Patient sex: M
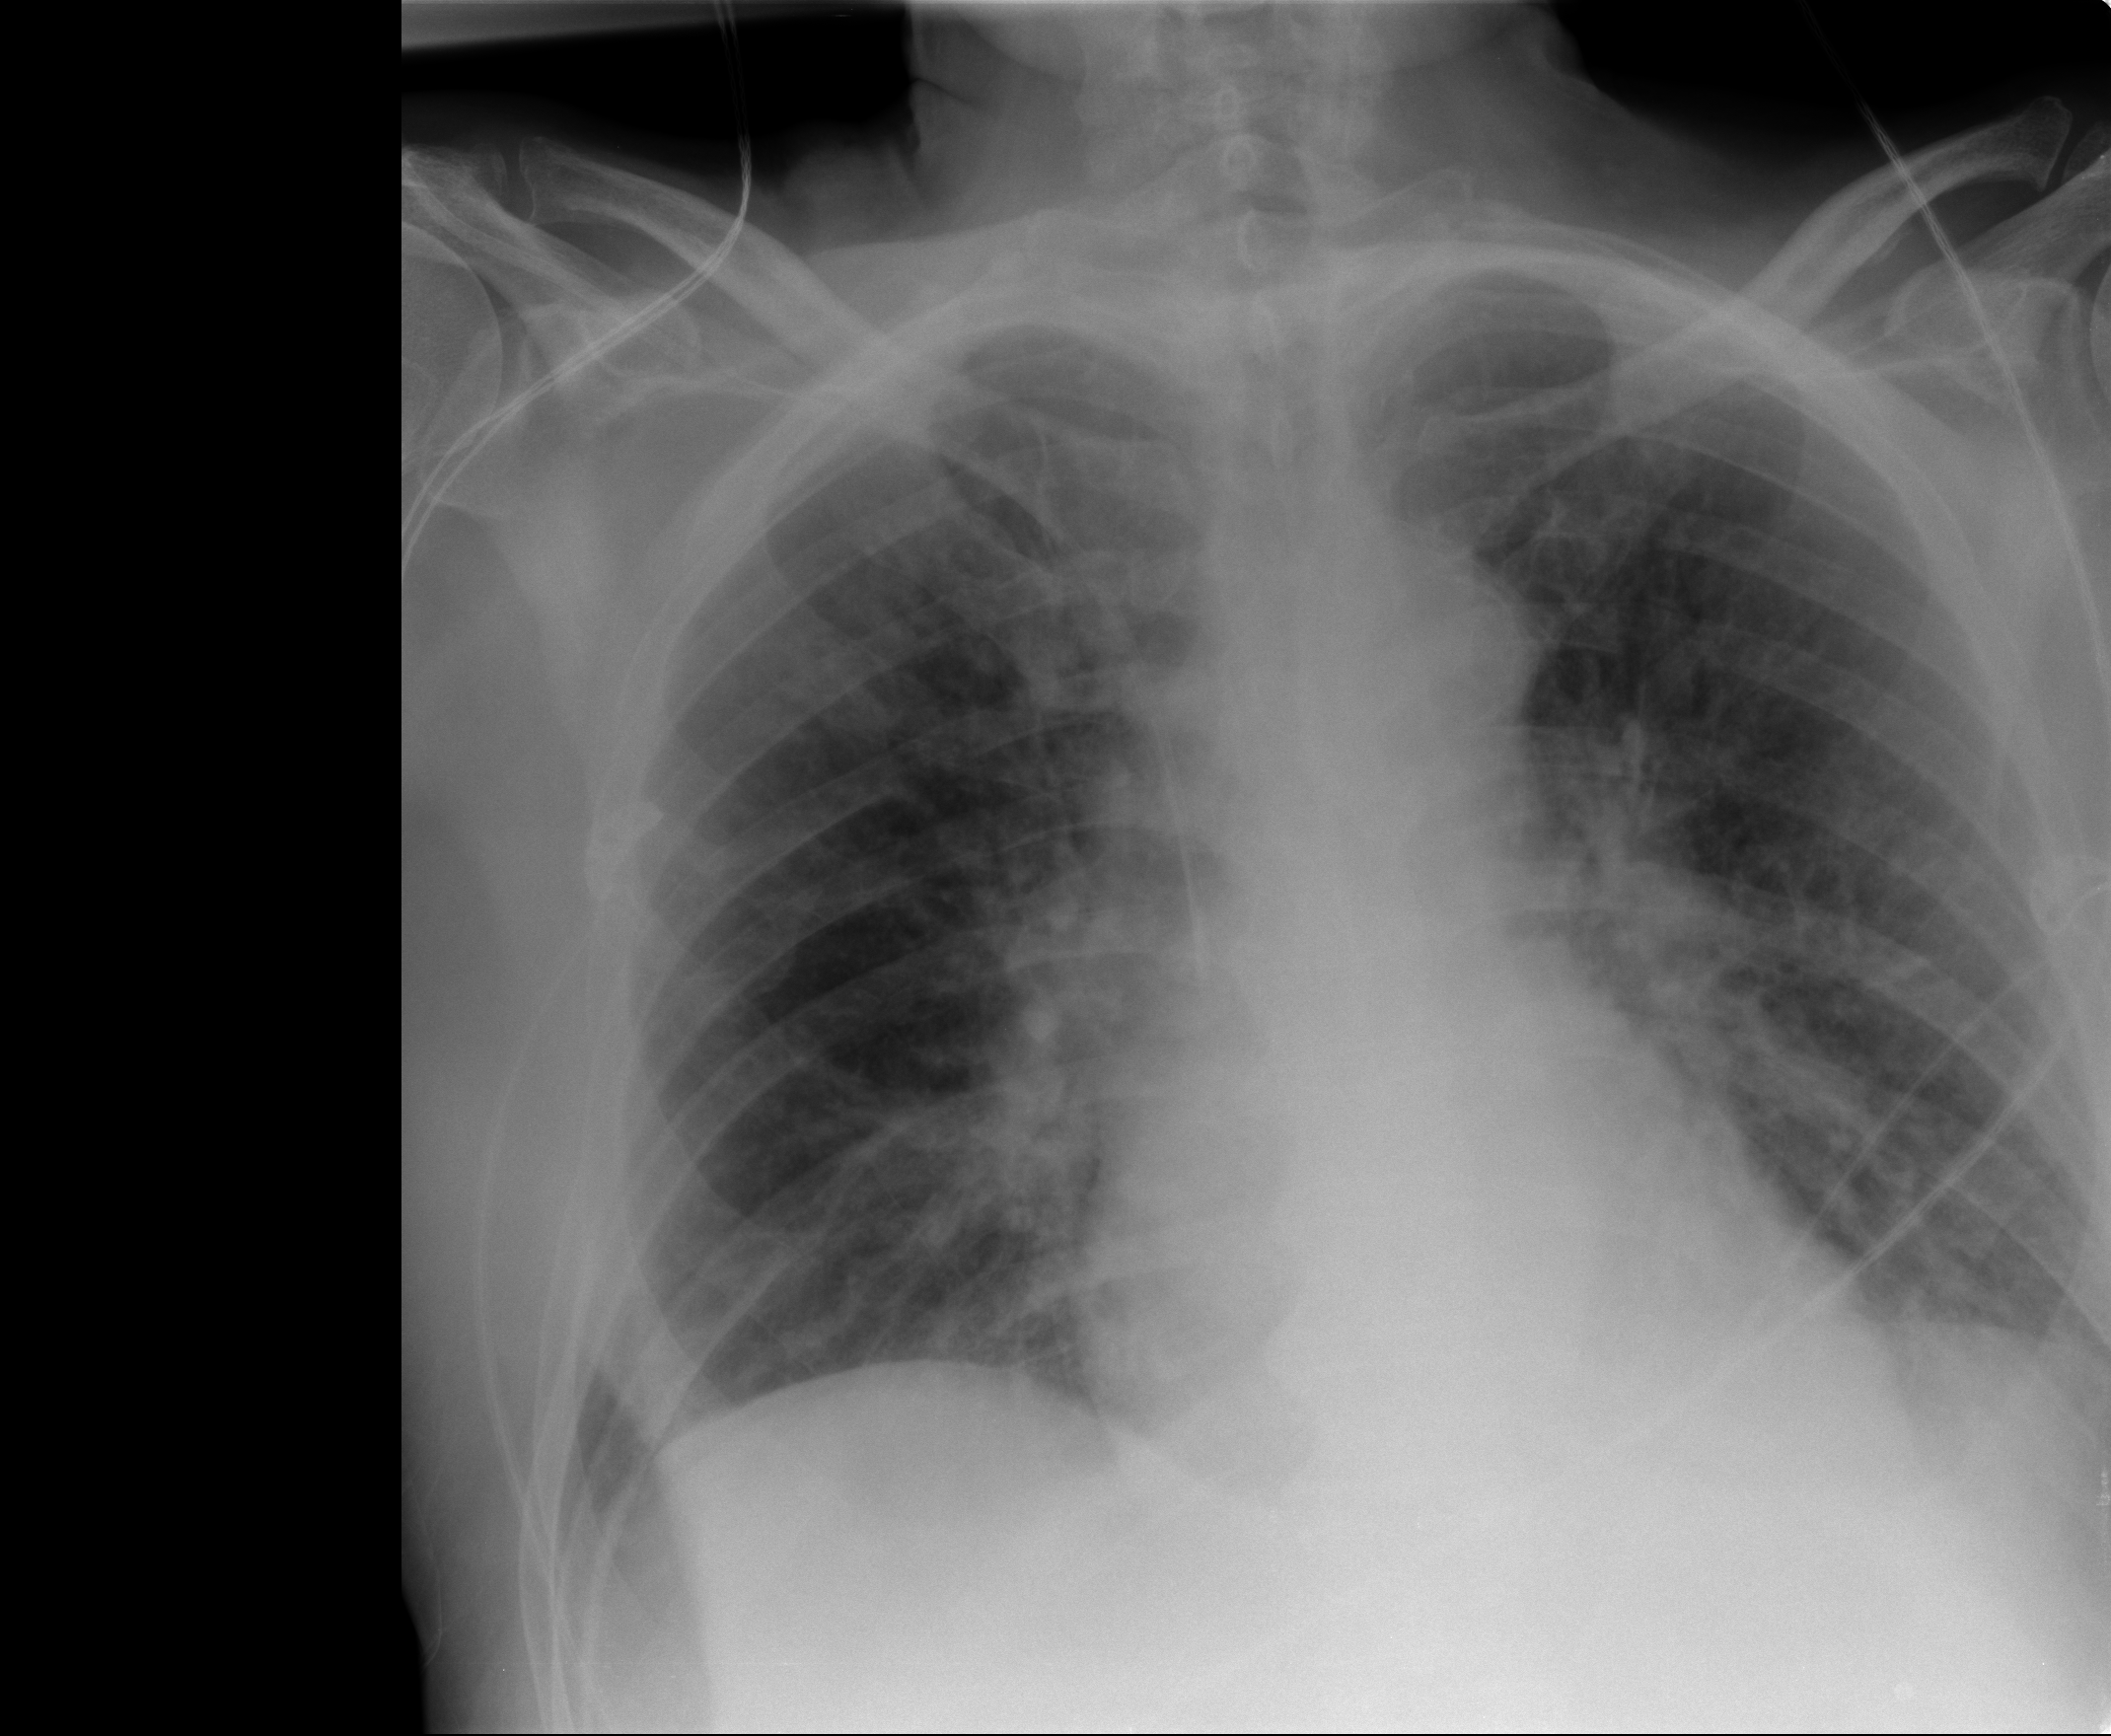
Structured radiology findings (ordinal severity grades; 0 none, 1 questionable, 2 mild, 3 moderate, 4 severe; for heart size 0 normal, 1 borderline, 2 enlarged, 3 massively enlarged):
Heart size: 0
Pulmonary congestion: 2
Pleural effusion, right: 0
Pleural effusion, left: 0
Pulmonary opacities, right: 0
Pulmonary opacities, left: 0
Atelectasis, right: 0
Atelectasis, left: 0